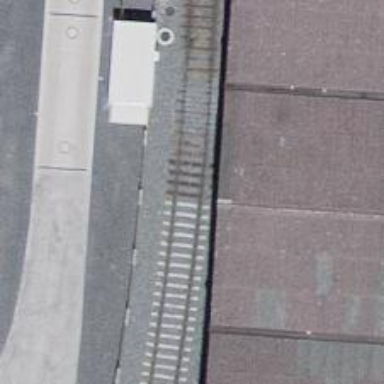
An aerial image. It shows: Single-track spur railway line.